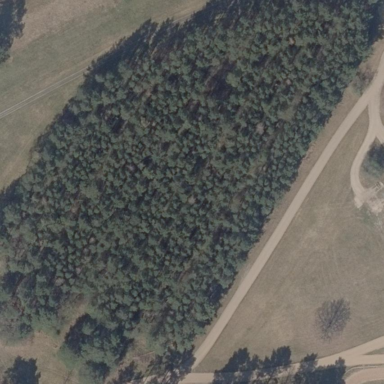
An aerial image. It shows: Deciduous woodland forest with mixed leaves.